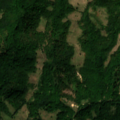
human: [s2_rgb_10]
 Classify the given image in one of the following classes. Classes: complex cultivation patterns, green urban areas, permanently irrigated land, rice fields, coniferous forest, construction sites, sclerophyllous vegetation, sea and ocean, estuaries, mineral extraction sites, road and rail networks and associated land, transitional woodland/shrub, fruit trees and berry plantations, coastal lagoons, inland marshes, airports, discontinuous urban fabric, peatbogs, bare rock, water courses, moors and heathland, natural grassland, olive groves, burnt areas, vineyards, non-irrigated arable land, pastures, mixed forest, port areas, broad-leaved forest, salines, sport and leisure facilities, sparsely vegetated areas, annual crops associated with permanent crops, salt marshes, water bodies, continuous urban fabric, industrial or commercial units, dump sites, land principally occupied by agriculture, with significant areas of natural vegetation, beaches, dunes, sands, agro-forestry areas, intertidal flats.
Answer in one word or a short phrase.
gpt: broad-leaved forest, transitional woodland/shrub